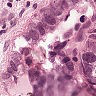
Metastatic tissue present: yes